Question: I have a navigation structure for my site that resembles the Office 2007-2013 ribbon that looks like this in markup.
This is the content of each "tab" (each of these are contained in another '<ul>' that represents each top-level tab and its content. Tab visibility is controlled by javascript).
'''
<ul> <!-- this UL represents the tab content -->
<li> <!-- this LI represents the "button group" -->
<p>Paragraph</p>
<ul>
<li><a href="#"><span>Foo</span></a></li>
<li><a href="#"><span>Bar</span></a></li>
<li><a href="#"><span>Baz</span></a></li>
</ul>
</li>
<li> <!-- this LI represents the "button group" -->
<p>Styles</p>
<ul>
<li><a href="#"><span>Foo</span></a></li>
<li><a href="#"><span>Bar</span></a></li>
<li><a href="#"><span>Baz</span></a></li>
</ul>
</li>
</ul>
'''
The '<p>' in each button-group is absolutely positioned to the bottom-centre of each button-group, the '<ul>' has its own height defined.
Presently all of the innermost '<li><a>' elements are arranged horizontally in a single row (as big chunky buttons), or in a vertical arrangement with at most 3 '<li>' elements per '<ul>' as small text-only buttons.
Here is my jsFiddle of what I've got so far, showing only chunky buttons:
<URL>
But I want a combination approach that looks like this:

But I'm stuck for a good way to implement this without modifying the HTML at all, and also avoiding absolute positioning (for fear of wrecking havoc with different font-sizes or other details, plus it just feels impure).
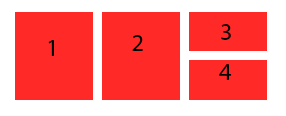
Answer: There are two ways of going about this with pure CSS. Neither method will work in IE<10.
The first is pretty simple, and has pretty good browser support (though Firefox is missing support for a few related properties like break-before and column-span):
<URL>
'''
ul {
columns: 3;
}
'''
Prefixes may be required: <URL>
The second method requires more CSS to pull off and you have to specify a height, but you'll have a lot more control over the result. Support is limited to browsers that support wrapping from the Flexbox module (currently only Opera, Chrome, and IE10 do).
<URL>
'''
ul {
display: -ms-flexbox;
display: -webkit-flex;
display: flex;
-webkit-flex-flow: column wrap;
-ms-flex-flow: column wrap;
flex-flow: column wrap;
height: 10em;
}
li {
-webkit-flex: 1 1 auto;
-ms-flex: 1 1 auto;
flex: 1 1 auto;
}
'''
Float be used for this purpose as well, but you have to know the widths in advance. To force the last one to appear below the 2nd to last, use this formula: '[width of parent] / [num of elements - 1]'
<URL>
'''
li {
float: left;
width: 33%;
}
'''